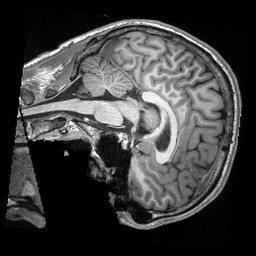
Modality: T1w
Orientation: sagittal